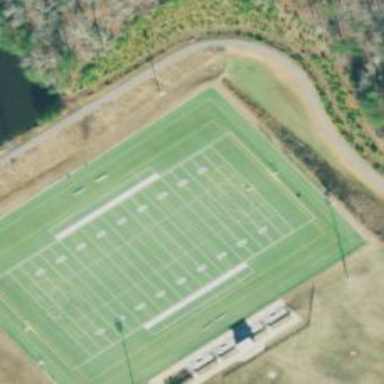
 providing space for leisure sports activities."